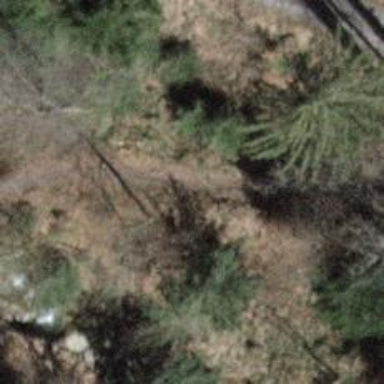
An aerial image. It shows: Path on the ground.